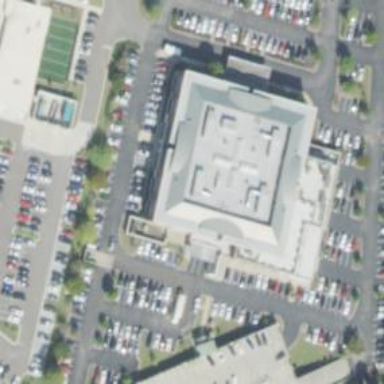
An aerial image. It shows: Healthcare clinic is depicted in the image.